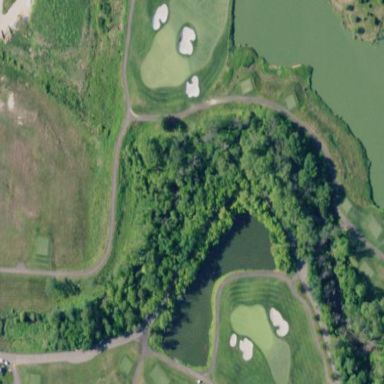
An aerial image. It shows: Pond serving as water hazard on golf course.